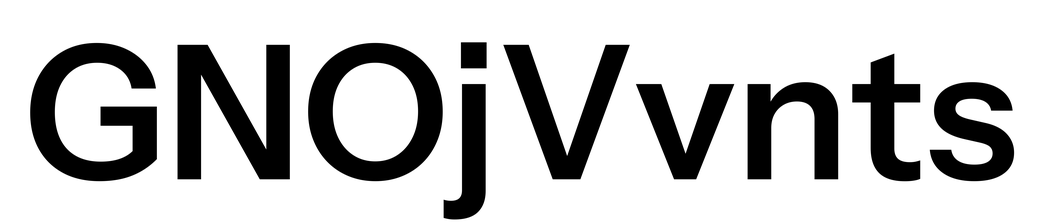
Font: InstrumentSans_SemiBold